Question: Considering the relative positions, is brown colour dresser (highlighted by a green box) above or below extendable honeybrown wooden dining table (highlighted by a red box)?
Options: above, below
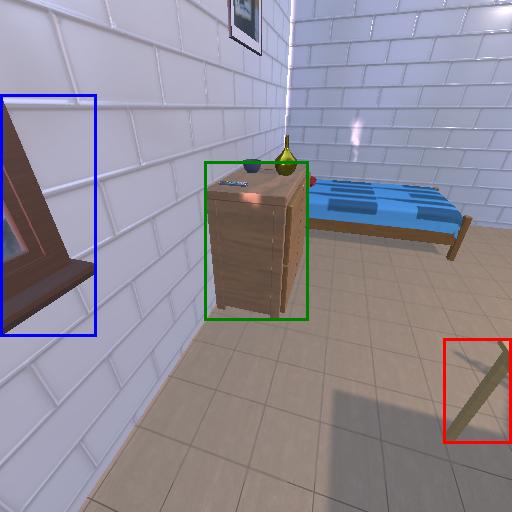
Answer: above